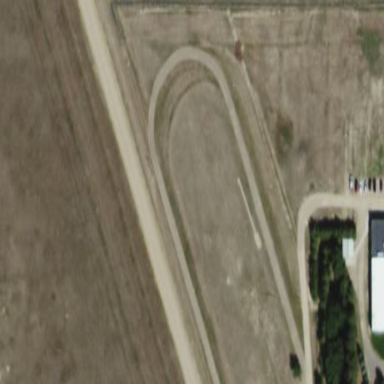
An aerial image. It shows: Gravel track for leisure land.